Aerial crown-view tile of a tropical tree (Barro Colorado Island, Panama), acquired 20250217:
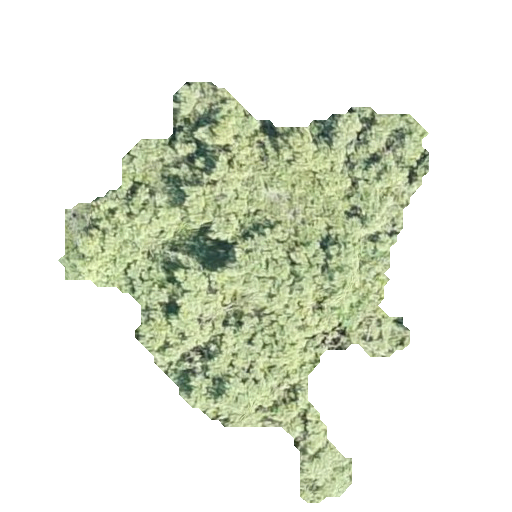
Species: Tabebuia rosea
GBIF accepted scientific name: Tabebuia rosea
Crown area: 121.915 m²